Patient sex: M
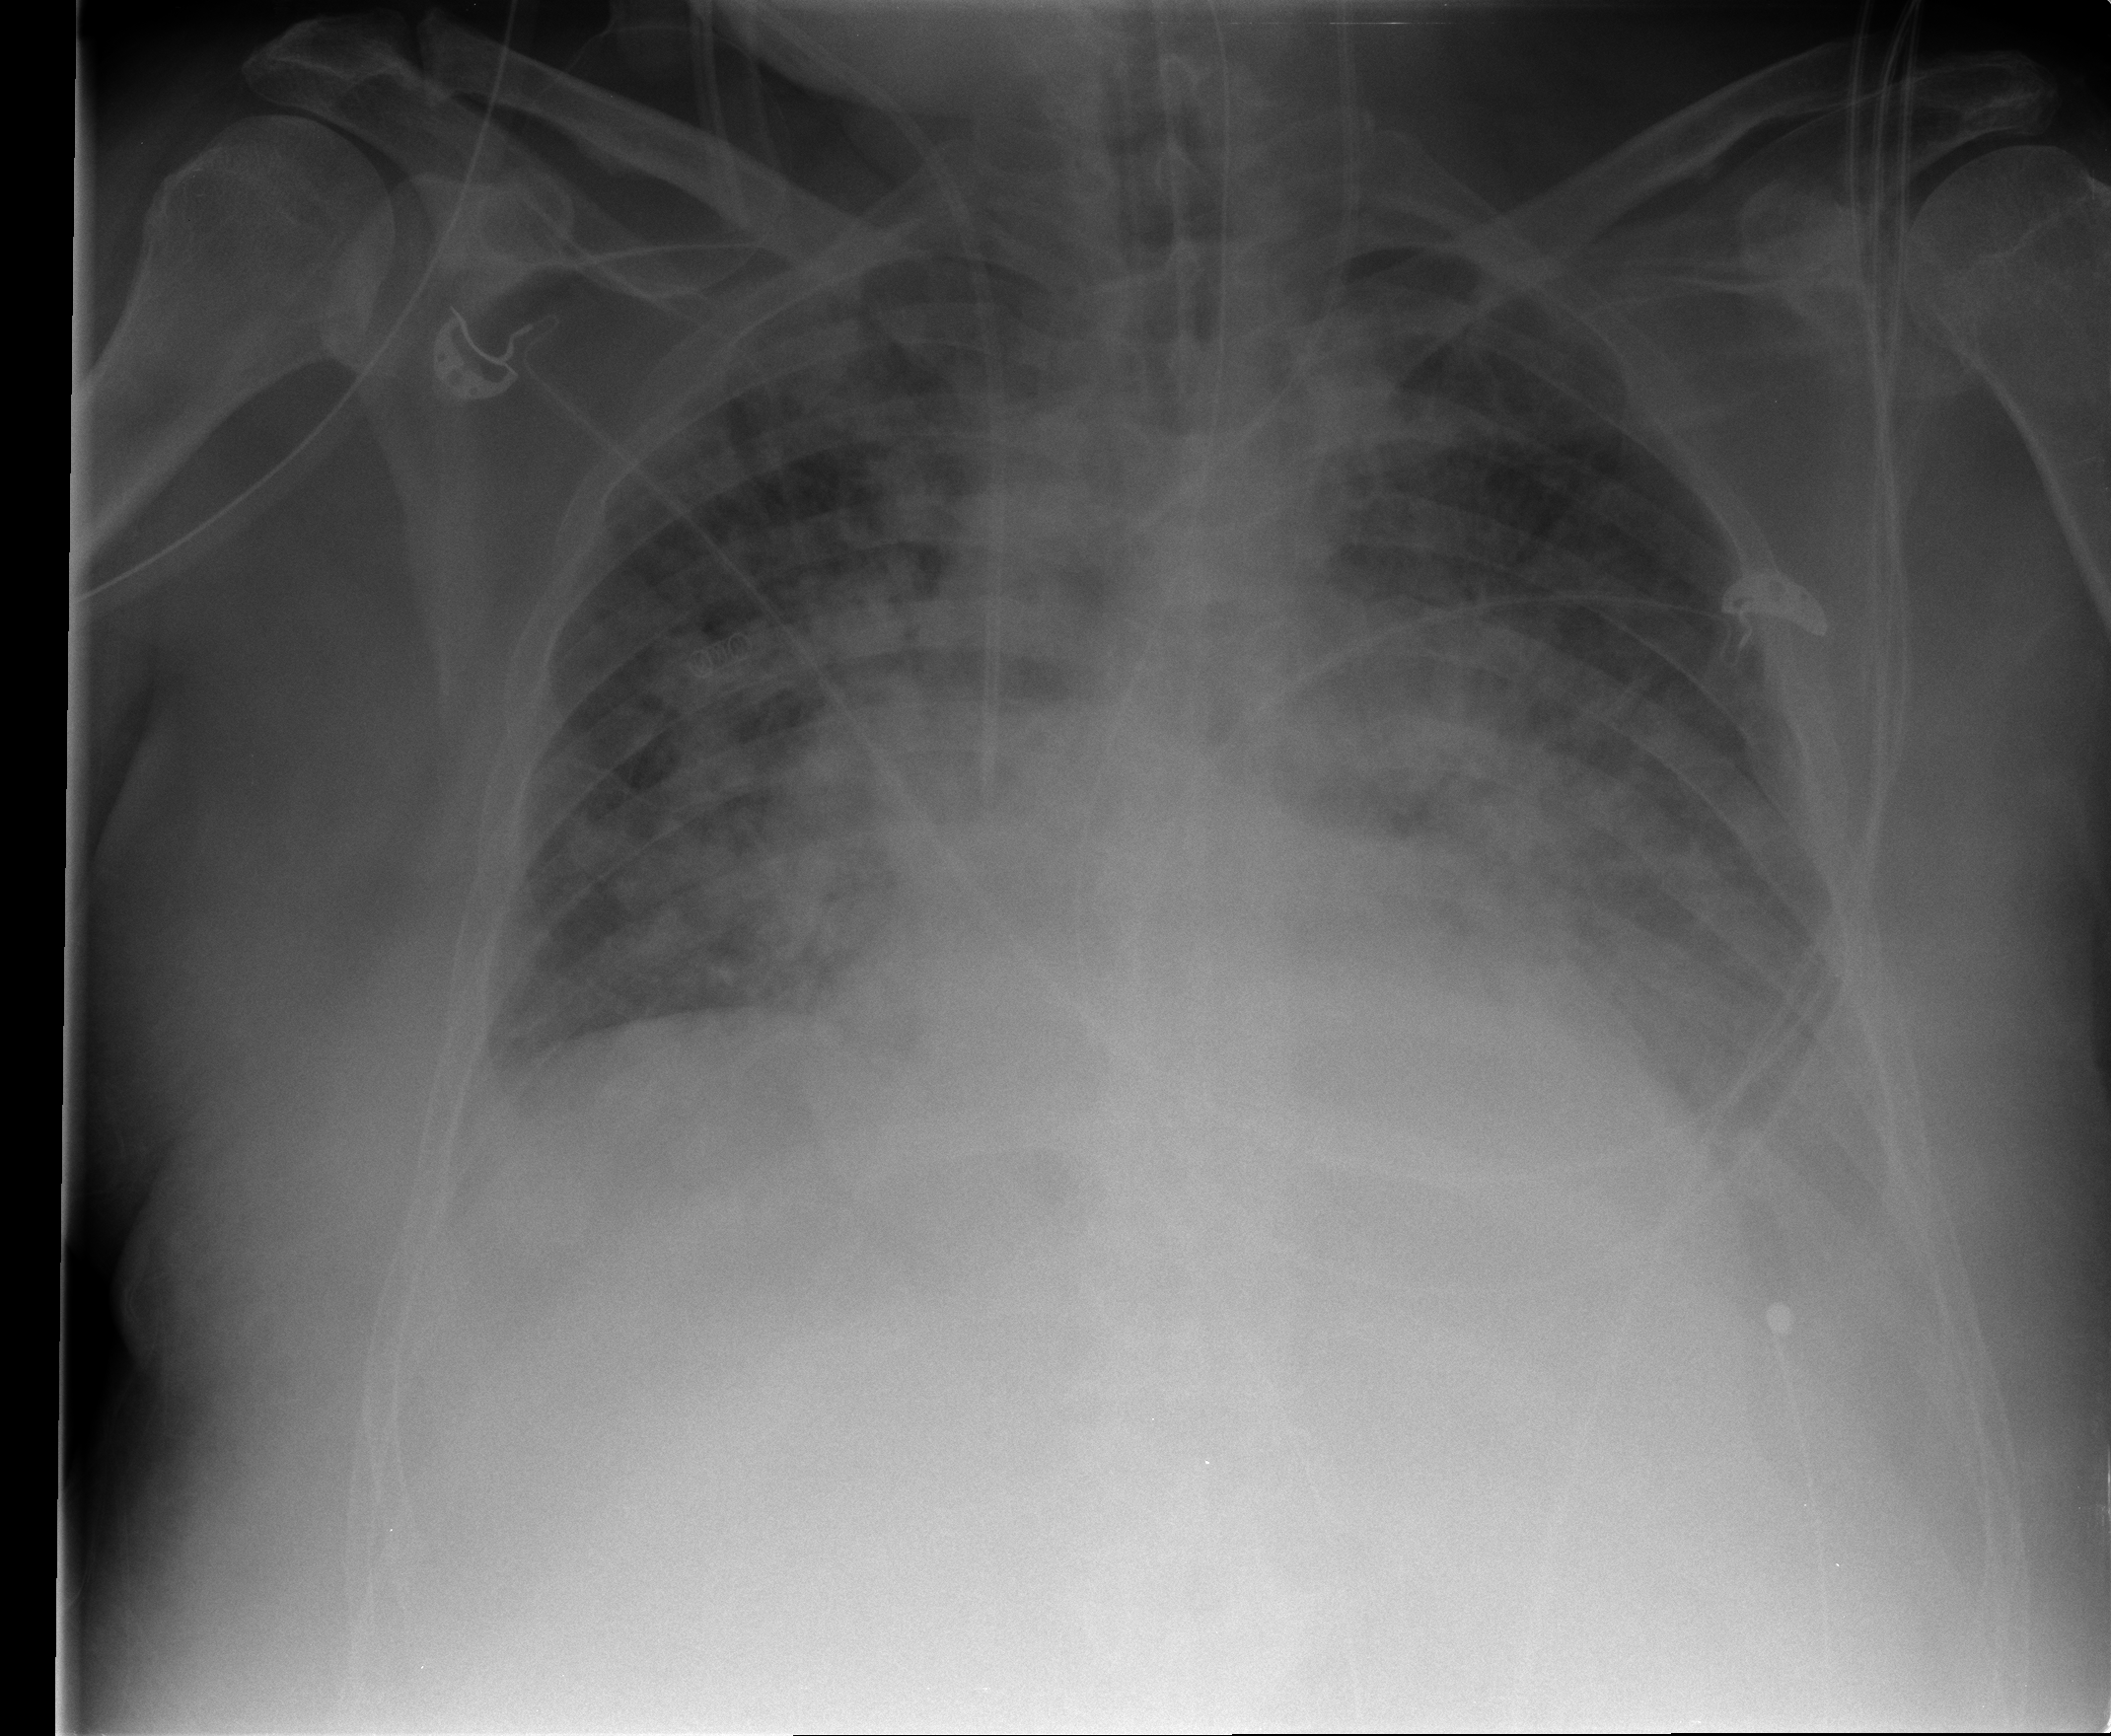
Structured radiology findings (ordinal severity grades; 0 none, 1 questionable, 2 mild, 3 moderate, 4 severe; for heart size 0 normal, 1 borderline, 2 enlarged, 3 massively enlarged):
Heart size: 2
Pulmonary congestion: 3
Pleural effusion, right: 2
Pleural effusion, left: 2
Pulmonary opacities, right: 3
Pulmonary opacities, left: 3
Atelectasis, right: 2
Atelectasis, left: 3